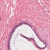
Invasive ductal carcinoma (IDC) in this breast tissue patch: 0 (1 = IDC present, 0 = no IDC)